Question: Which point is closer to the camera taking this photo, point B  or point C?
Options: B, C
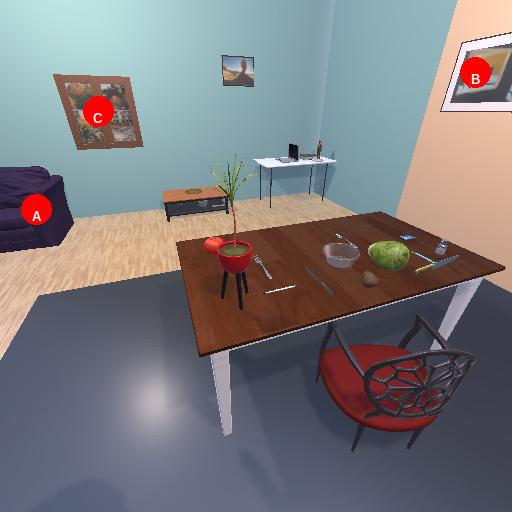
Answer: B